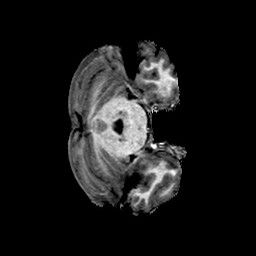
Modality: T1w
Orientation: axial
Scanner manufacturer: ge
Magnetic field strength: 3 T
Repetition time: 0.00766 s
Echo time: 0.003476 s